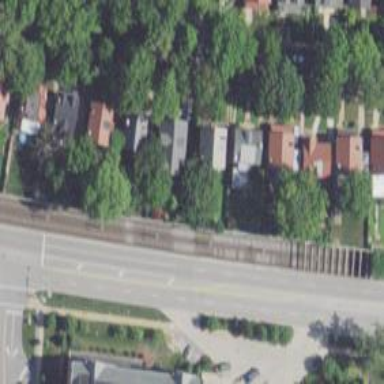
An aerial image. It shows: Light rail railway with electrified contact line.